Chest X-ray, AP view. Patient: 54 years old, sex M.
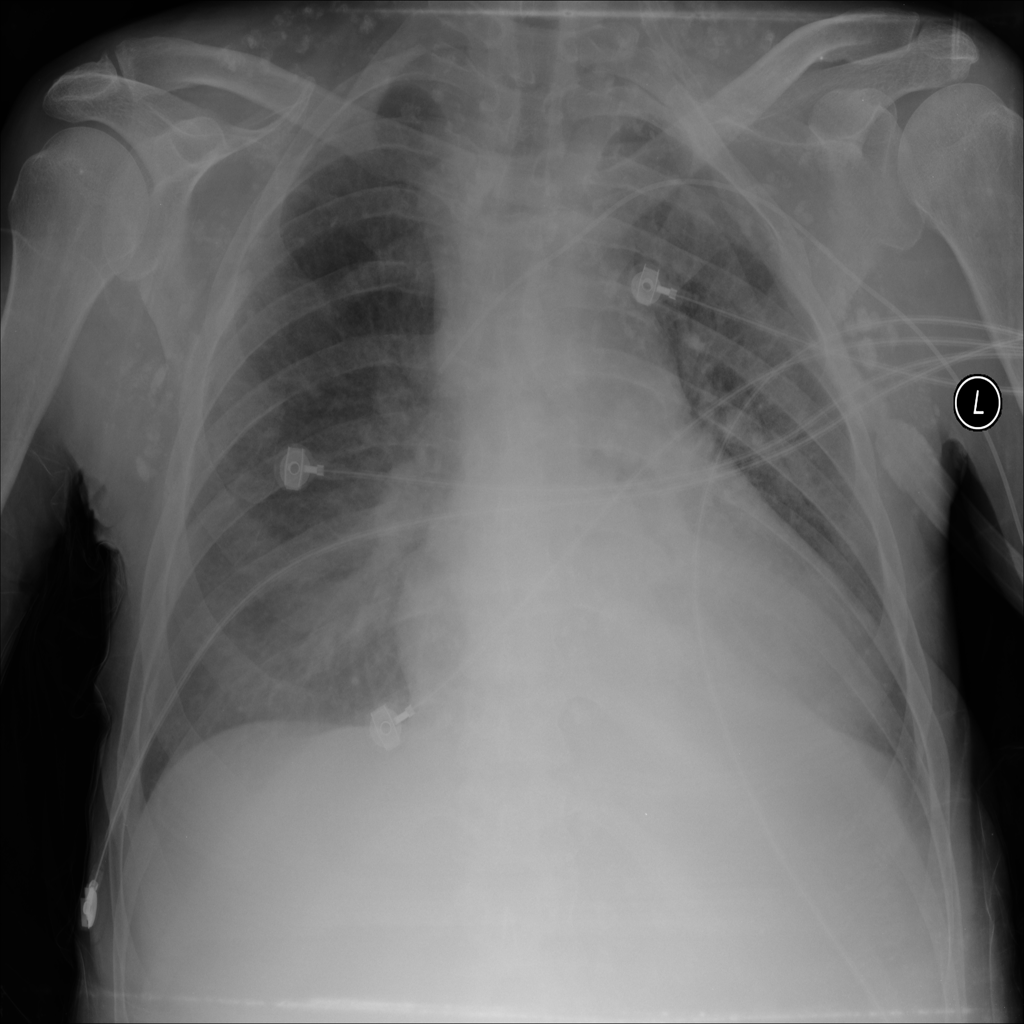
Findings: Cardiomegaly, Effusion, Infiltration